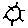
Label: sun